Interaction volume radius: 5 \u00c5
Interaction volume height: 10 \u00c5
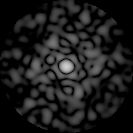
Disorder parameter: 0.8785